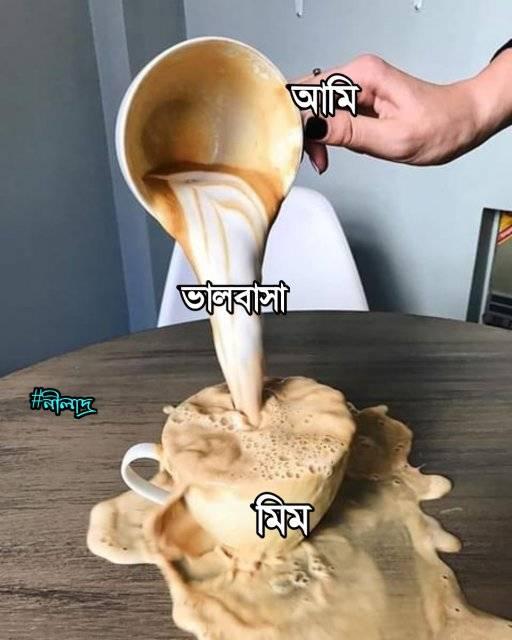
Caption: আমি   ভালবাসা   মিম
Label: non-hate